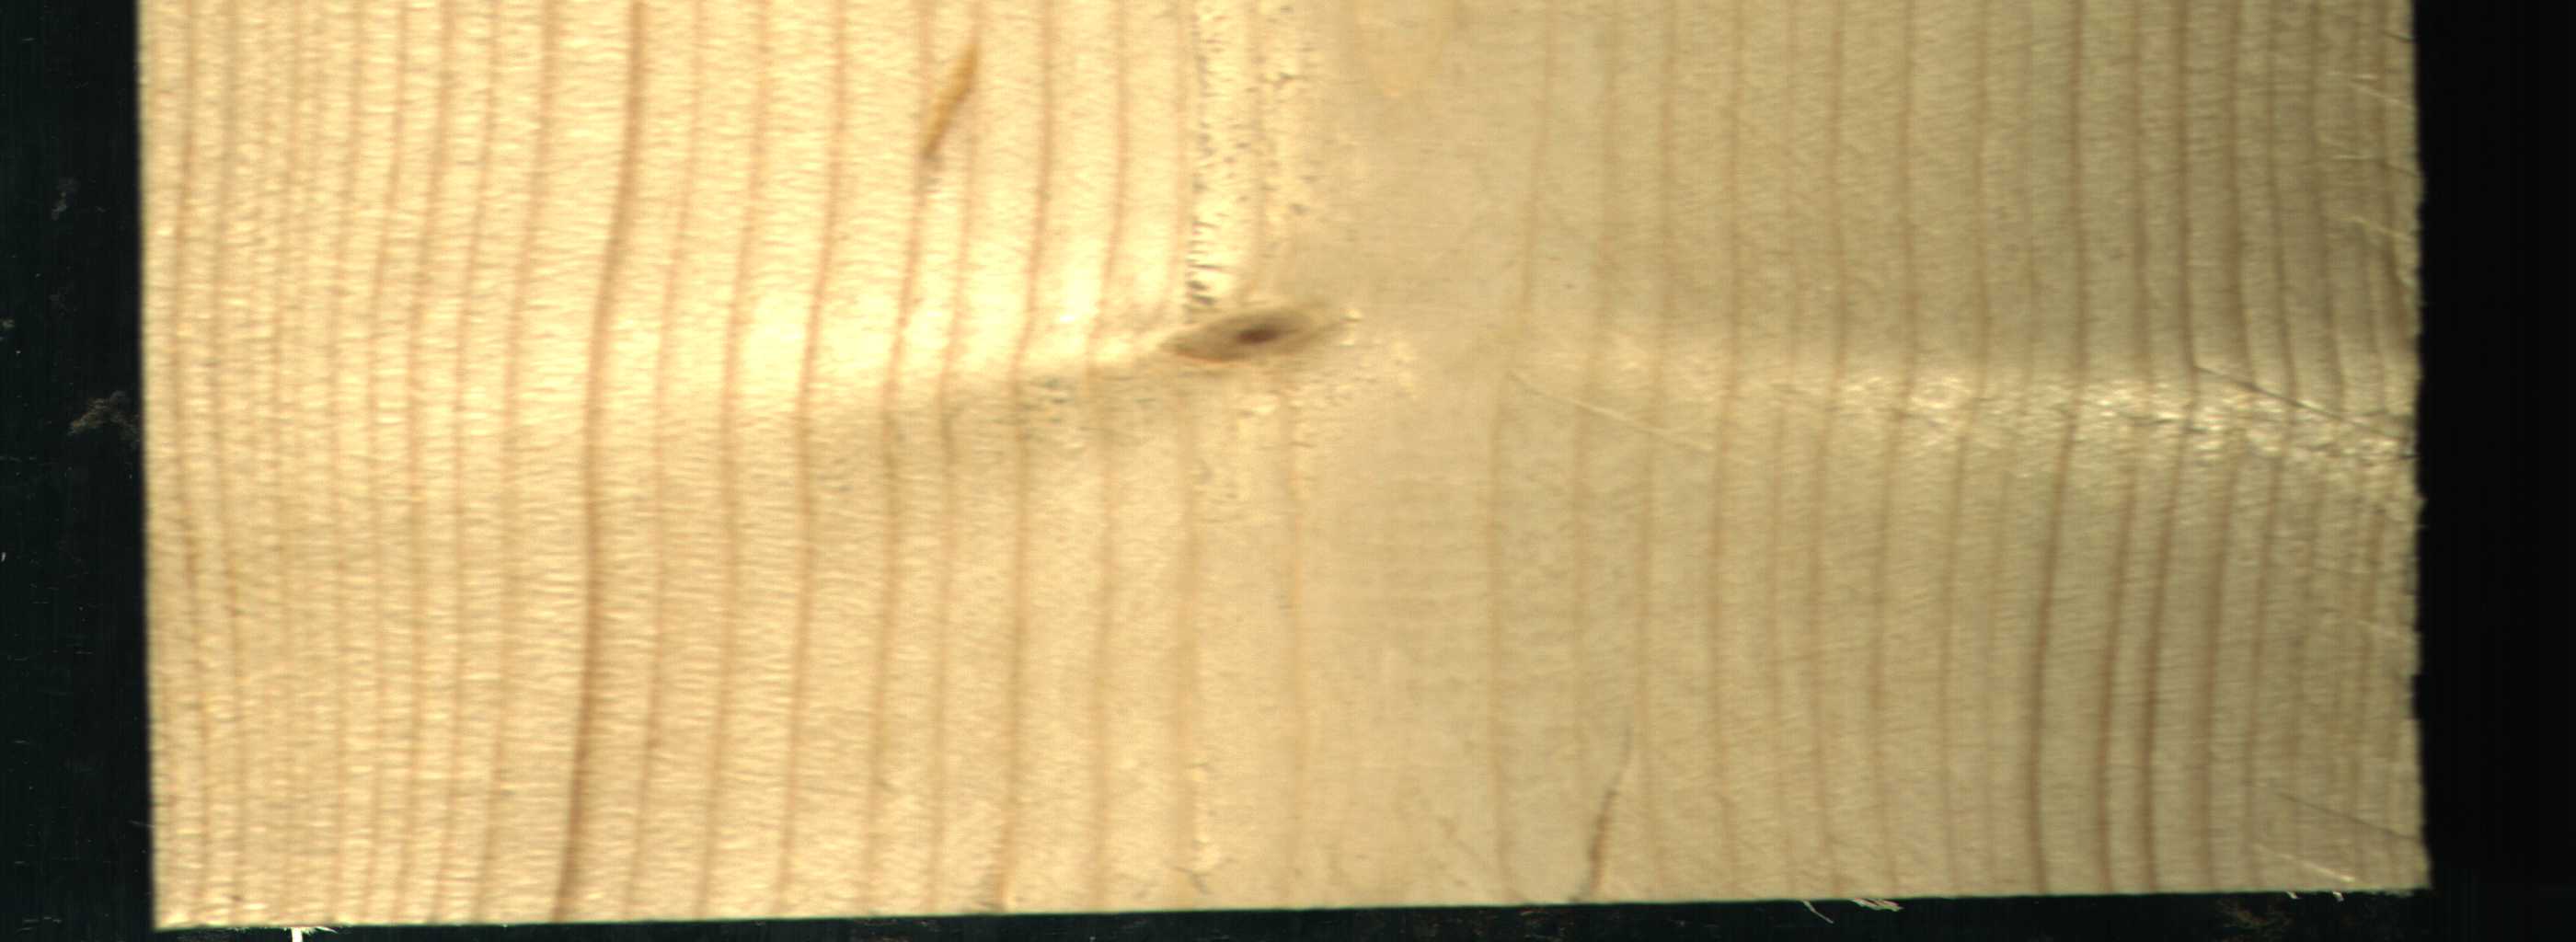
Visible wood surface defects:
resin
Live_Knot